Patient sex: M
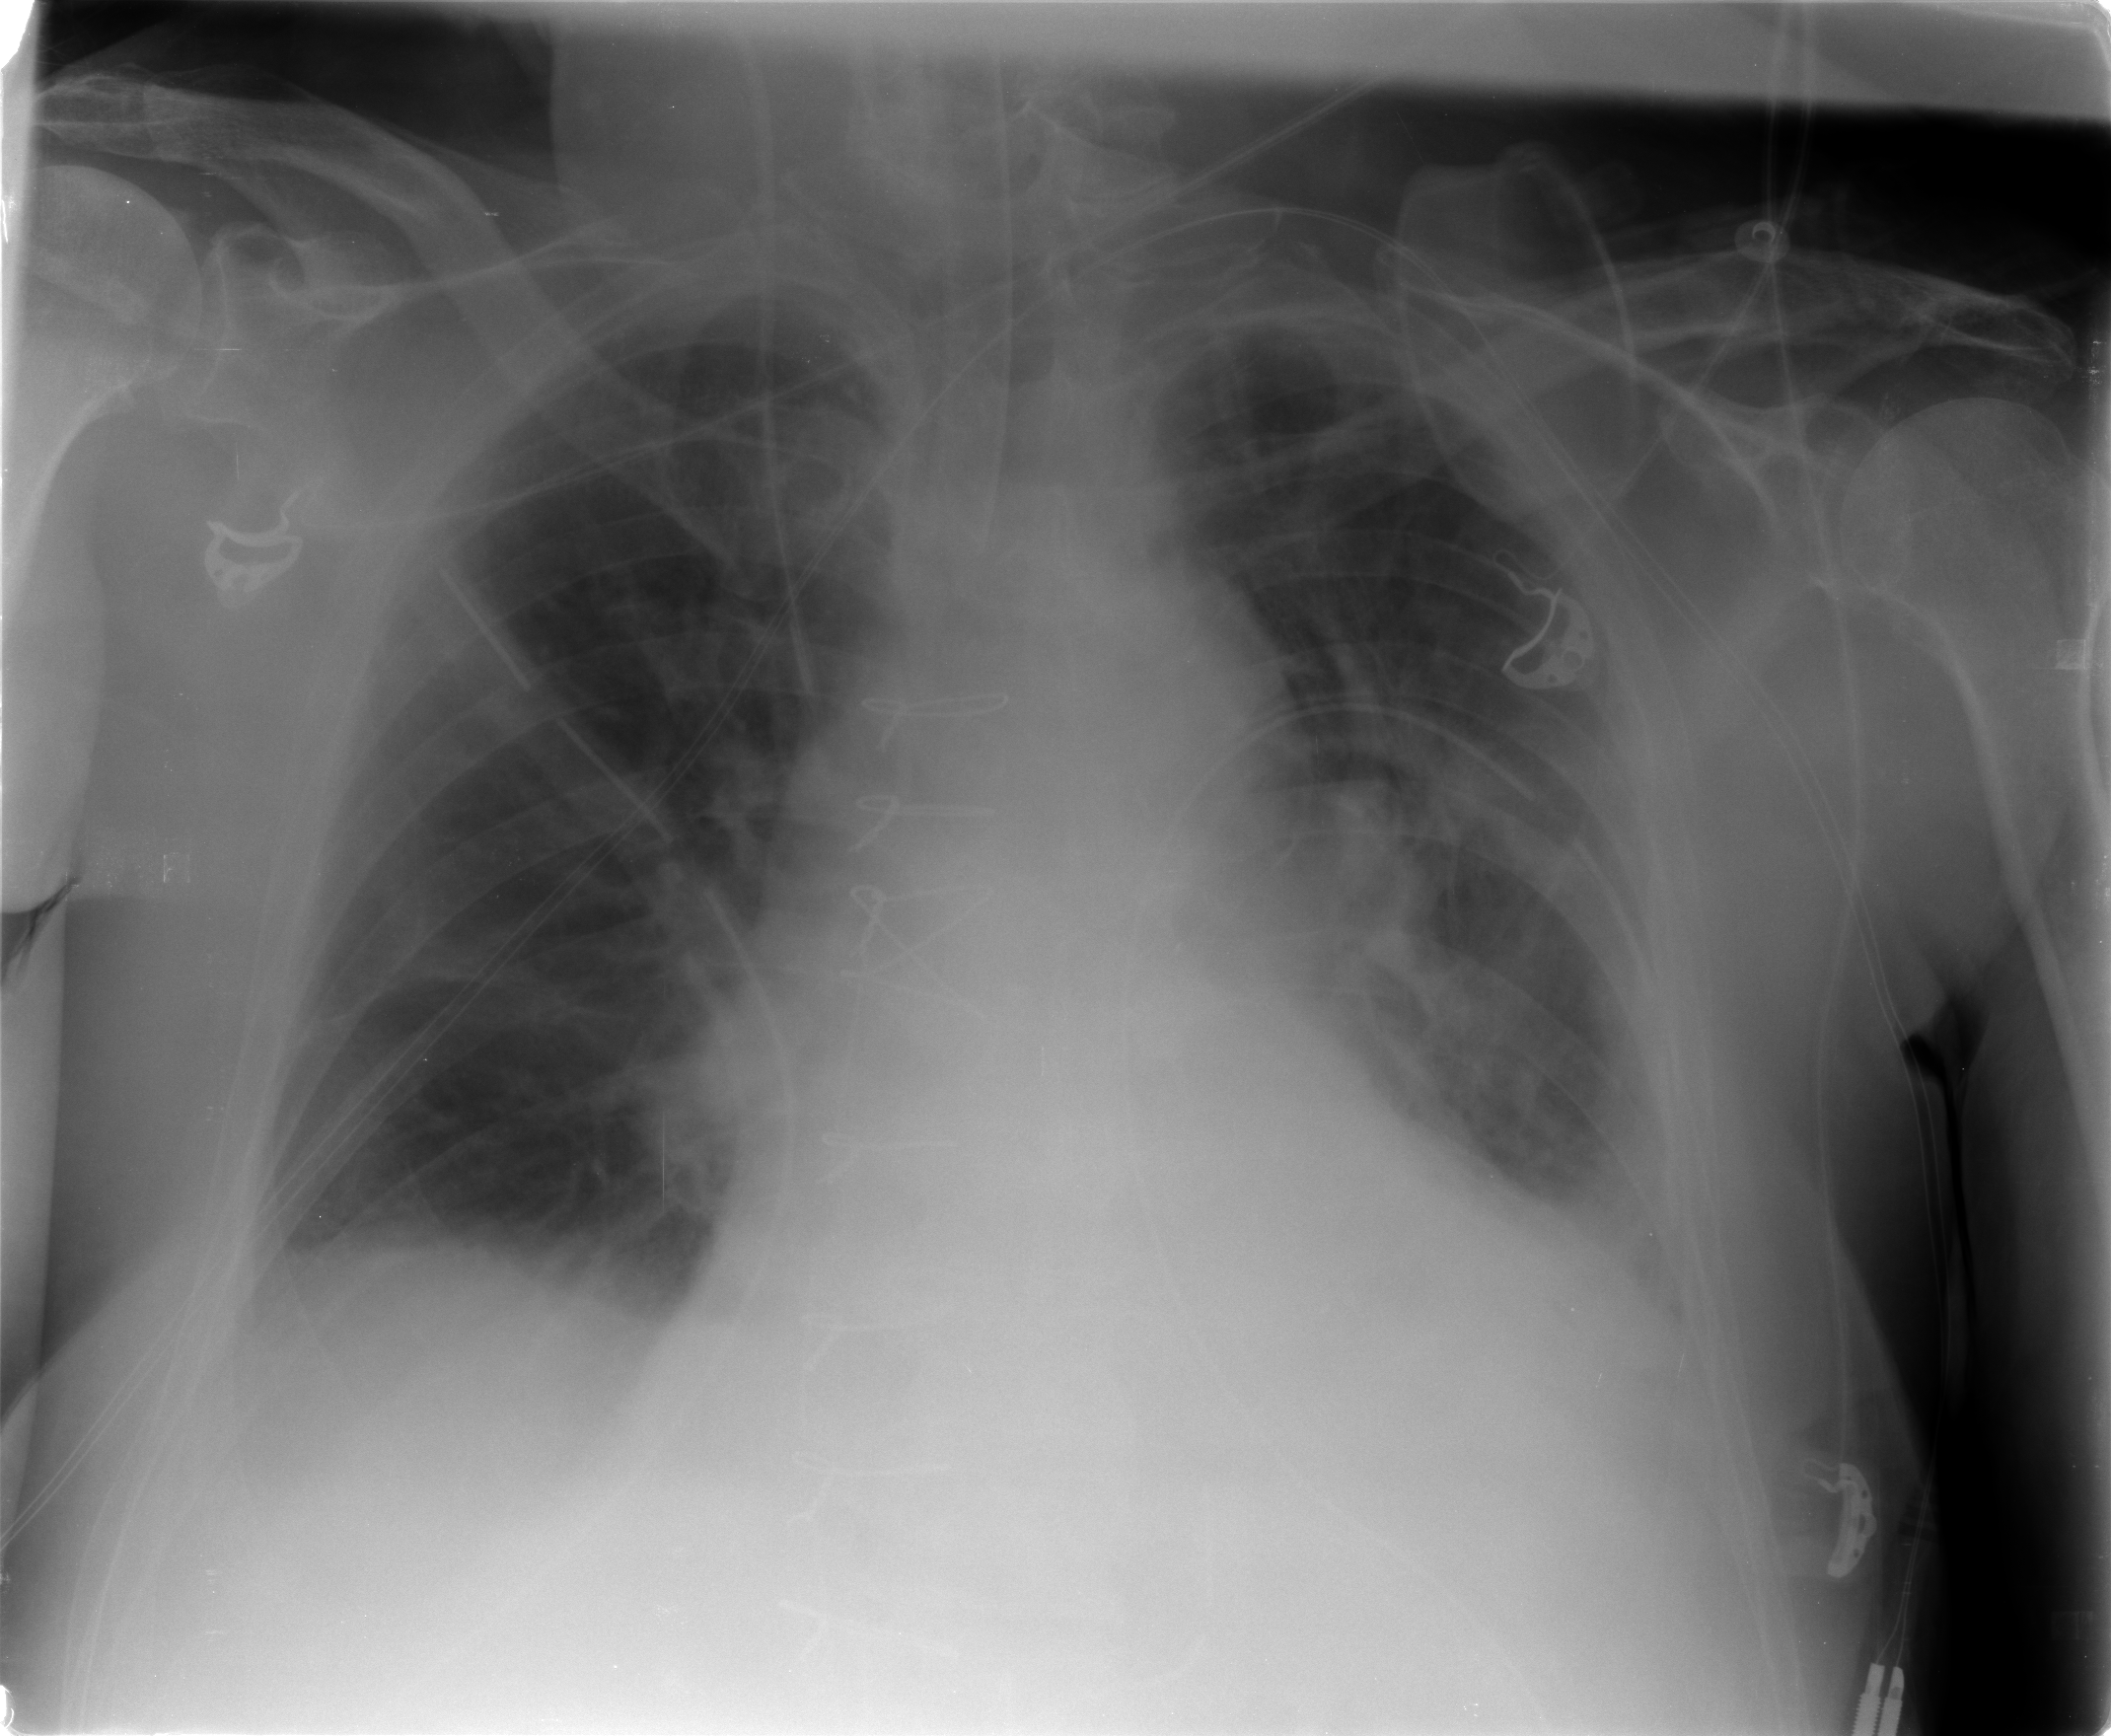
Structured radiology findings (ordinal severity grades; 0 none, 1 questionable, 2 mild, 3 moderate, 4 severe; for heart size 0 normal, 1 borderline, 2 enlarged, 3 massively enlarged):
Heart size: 2
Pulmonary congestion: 2
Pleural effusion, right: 2
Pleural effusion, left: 2
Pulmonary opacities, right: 2
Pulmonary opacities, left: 2
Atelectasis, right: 2
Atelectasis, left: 2